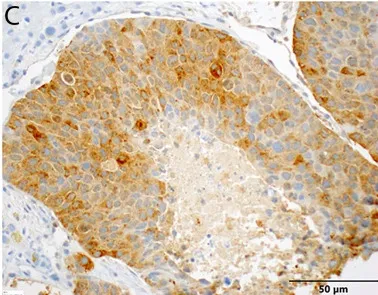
Histopathology of liver biopsy. (C) Diffuse cytoplasmic positivity with PSA in tumor cells.
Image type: pathology (immunostaining)